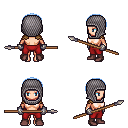
a pixel art fantasy rpg character, female body template, human, light skin, leather shoulder armor, red pants, white cyan plain hairstyle, chain hood, metal gloves, maroon shoes, spear, four views (front, back, left, right), 2x2 character sprite sheet, small pixel art, hard edges, no anti-aliasing